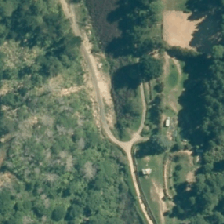
Land cover: herbaceous_freshwater_vege